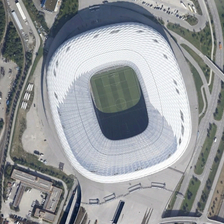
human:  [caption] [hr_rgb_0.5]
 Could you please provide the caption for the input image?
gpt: a large white stadium is near several small buildings and several roads .

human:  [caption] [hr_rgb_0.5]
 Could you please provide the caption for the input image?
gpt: a large white stadium is near several small buildings and several roads .

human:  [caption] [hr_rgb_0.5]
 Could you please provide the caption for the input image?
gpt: a large white stadium is near several small buildings and several roads .

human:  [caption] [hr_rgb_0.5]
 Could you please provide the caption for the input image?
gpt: a large white stadium is near several small buildings and several roads .

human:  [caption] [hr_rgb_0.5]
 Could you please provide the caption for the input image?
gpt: a large white stadium is near several small buildings and several roads .